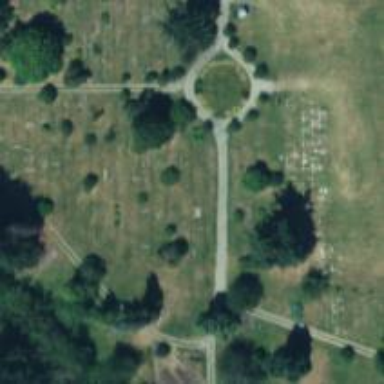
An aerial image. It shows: Graveyard.